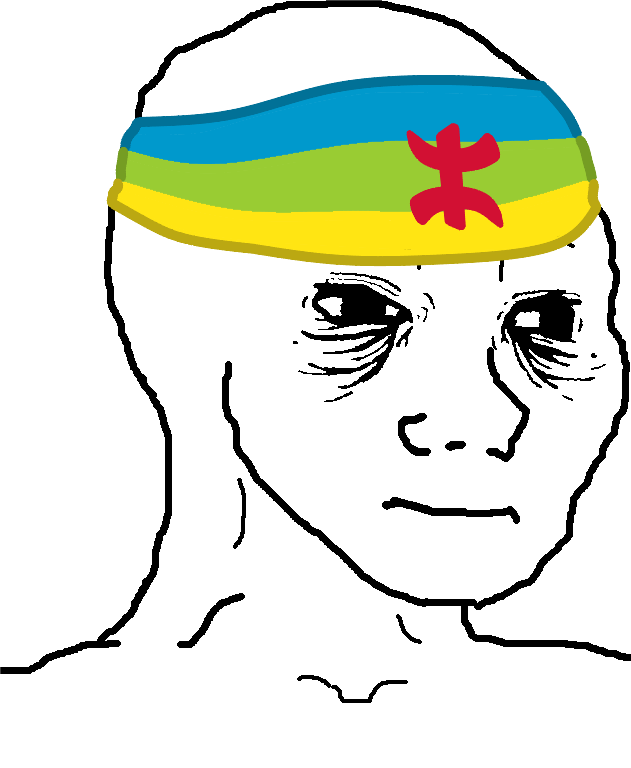
Label: 5_Tired_Wojak